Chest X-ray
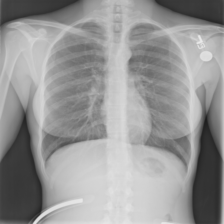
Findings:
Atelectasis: negative
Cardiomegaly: negative
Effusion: negative
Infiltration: negative
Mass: negative
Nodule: negative
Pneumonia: negative
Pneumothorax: negative
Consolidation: negative
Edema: negative
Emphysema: negative
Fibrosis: negative
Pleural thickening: negative
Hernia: negative